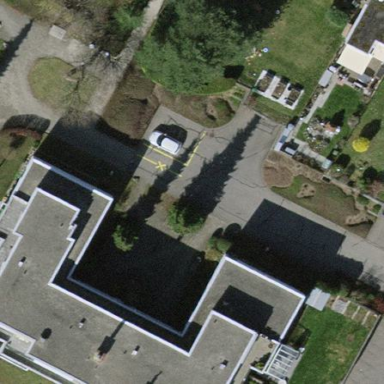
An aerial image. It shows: Building with flat roof.